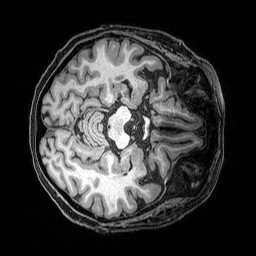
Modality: T1w
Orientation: axial
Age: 70
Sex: female
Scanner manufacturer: siemens
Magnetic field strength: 3 T
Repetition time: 2.5 s
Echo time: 0.00369 s